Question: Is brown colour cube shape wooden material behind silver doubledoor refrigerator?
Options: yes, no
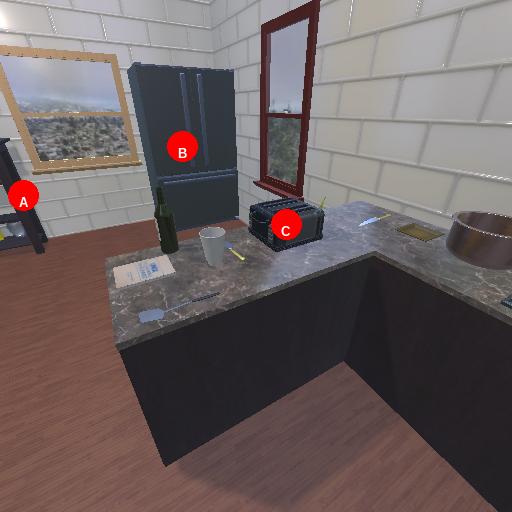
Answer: yes